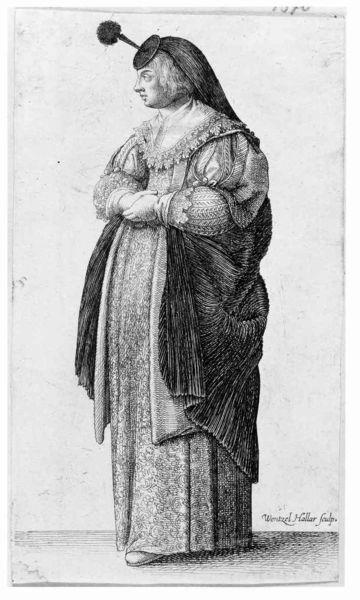
Titel: Die Dame mit dem Stirnteller
Künstler: Wenzel Hollar
Standort: Karlsruhe
Institution: Staatliche Kunsthalle Karlsruhe
Schlagwörter: dunkel, feder, fuß, gemälde, hand, kopf, mann, schatten, umhang, weiß, frankreich, frau, geste, grau, haar, handschuhe, hut, kleid, kleider, mund, nase, profil, schmuck, schwarz, skizze, stirn, zeichnung, blick, dame, schal, schleier, tuch, haube, mode, muster, ornament, rock, alt, kappe, mütze, arme, augen, band, barock, bluse, falten, gesicht, kleidung, kragen, lang, mensch, pelz, spitze, stehen, trauer, ärmel, bildnis, hände, niederlande, portrait, porträt, signatur, boden, auge, figur, gewand, haare, kostüm, mantel, reich, stehend, adel, decke, spitzen, borte, puffärmel, rechts, renaissance, kreis, adelige, fell, kopfbedeckung, schürze, schrift, seitlich, papier, italien, schuhe, schwer, grafik, graphik, signiert, farblos, bordüre, dick, füllig, gefaltet, weiblich, witwe, kopftuch, ernst, streng, ornamente, seitenansicht, verzierung, robe, deutsch, quaste, roch, bauch, edel, rüschen, schwanger, links, groß, scheibe, druck, radierung, stich, titel, schwarzweiß, bürgertum, bleistift, manschetten, proträt, schuh, festlich, brokat, tracht, rau, verschränkt, wohlhabend, einfarbig, mittelalter, reichtum, ganzkörperbild, höfisch, spitzenkragen, plissee, plissiert, bommel, holländisch, kupferstich, kopfschmuck, sakral, herscher, neuzeit, verheiratet, puschel, trachtenhut, wohlstand, gwand, fashion, are, massig, matrone, wenzel, pommel, plisee, europäisch, frauentracht, dicke frau, radierun, 17. jahrhundert, 1670, haller, fkragen, schwangere frau, hallar, nund, reiche frau, wschleier, 1619, bommelhut, wentzel, puffel, wentzel mollar